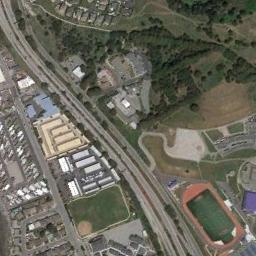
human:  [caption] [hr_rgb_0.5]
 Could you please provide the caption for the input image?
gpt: The ground track field is next to some freeways and some buildings are on the other side of freeways .

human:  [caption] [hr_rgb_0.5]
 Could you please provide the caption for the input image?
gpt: There is a building on the left of the track .

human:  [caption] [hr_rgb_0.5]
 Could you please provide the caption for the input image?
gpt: The track and field are next to the lawn and the road, And there is a road to the residential area .

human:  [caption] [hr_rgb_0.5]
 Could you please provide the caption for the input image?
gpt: There are many buildings next to the ground track field .

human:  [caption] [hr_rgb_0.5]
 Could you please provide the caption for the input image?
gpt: A ground track field with a red track beside a freeway .